九年级 · 度量几何学
如图, $A B$ 是 $\odot O$ 的直径, $C$ 是 $\odot O$ 上一点. 若 $\angle B O C=66^{\circ}$, 则 $\angle A=(\quad)$

  (第 8 题)

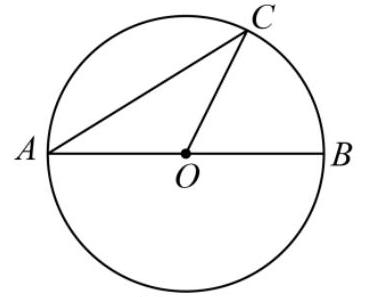
A. $66^{\circ}$
  B. $33^{\circ}$
  C. $24^{\circ}$
  D. $30^{\circ}$

答案: B
解析: 根据圆周角定理即可求解.

【详解】解: $\because B C=B C, \angle B O C=66^{\circ}$,

$\therefore \angle A=\frac{1}{2} \angle B O C=33^{\circ}$,

故选: B.

【点睛】本题考查了圆周角定理, 熟练掌握圆周角定理是解题的关键.